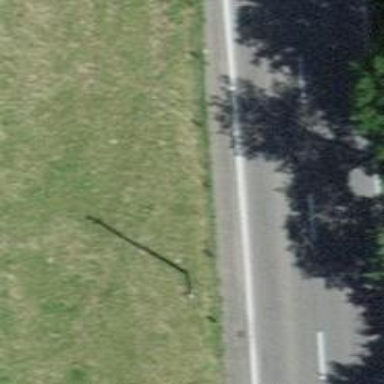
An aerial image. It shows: Minor power line.